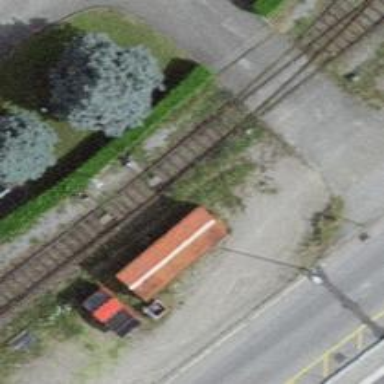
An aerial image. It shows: Railway switch.